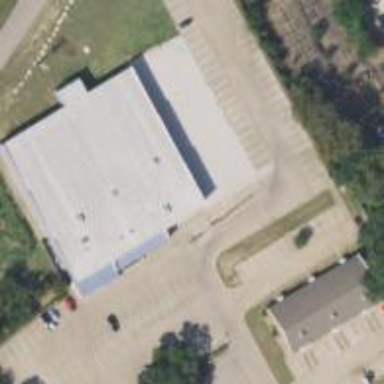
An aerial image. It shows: Building housing bowling alley.